Field crop: maize
Growth stage: 2
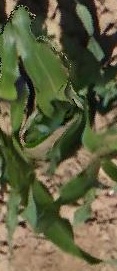
Species: maize